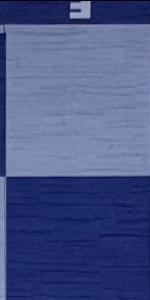
Label: Empty